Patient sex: F
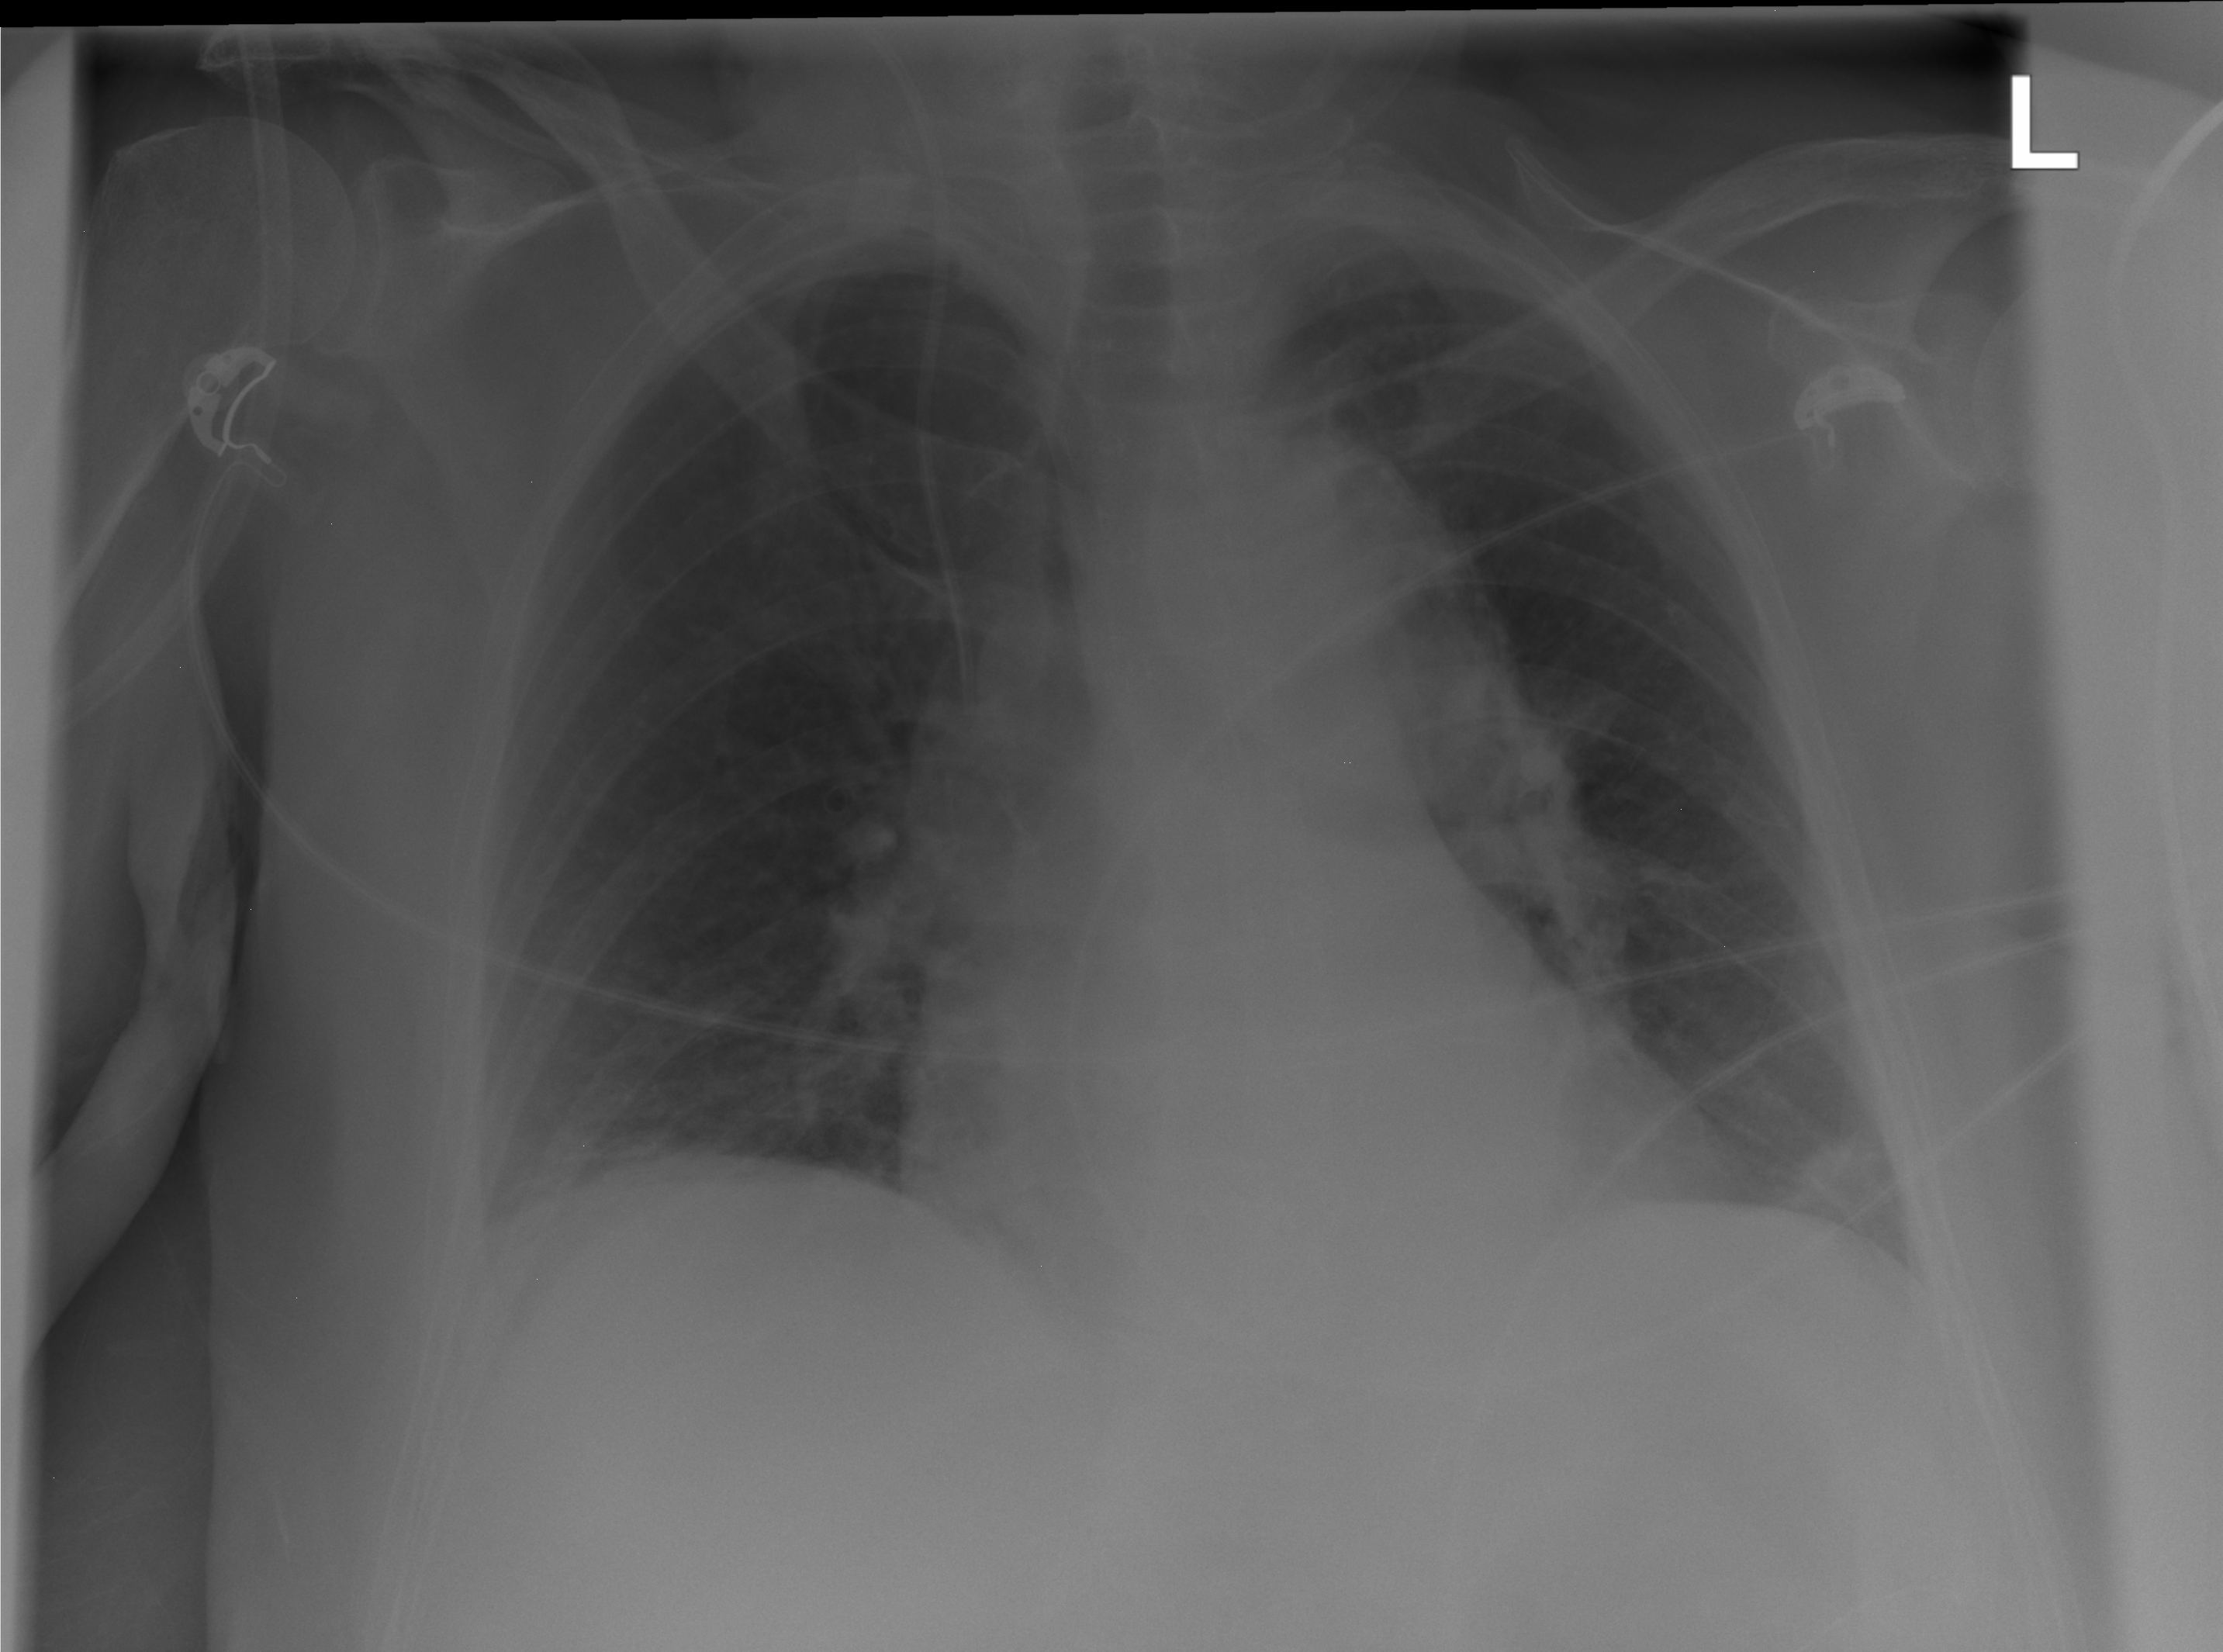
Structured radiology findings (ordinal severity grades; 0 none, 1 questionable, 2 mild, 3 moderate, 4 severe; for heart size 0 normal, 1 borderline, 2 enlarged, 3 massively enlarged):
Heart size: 0
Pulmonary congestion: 0
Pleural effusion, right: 0
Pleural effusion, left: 0
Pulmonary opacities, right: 0
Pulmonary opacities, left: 0
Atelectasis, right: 2
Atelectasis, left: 0